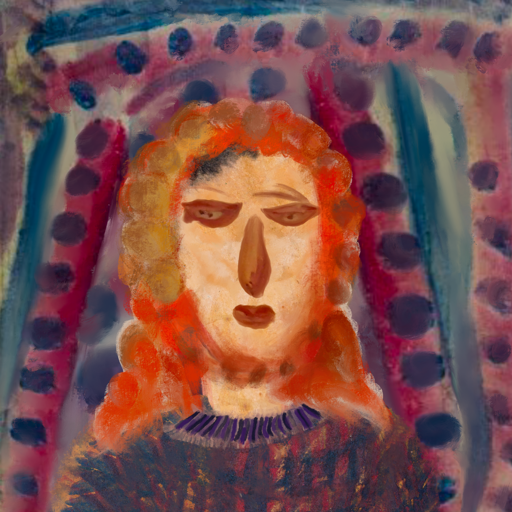
Background: HillGirl, Head And Neck Front: Childish, Face Front: Pious_Lady, Bust: In_The_Sun, Hair Front: Rupkatha, Head Accessory: Blank, Second Necklace: Blank, Necklace: HillGirl, Baby: Blank